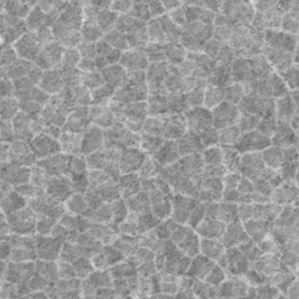
Label: frost